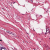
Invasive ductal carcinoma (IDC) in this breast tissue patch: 0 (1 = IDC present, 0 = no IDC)